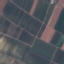
Label: PermanentCrop